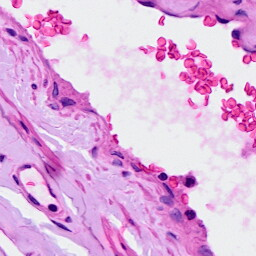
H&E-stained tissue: Ovarian